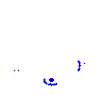
Particle: electron